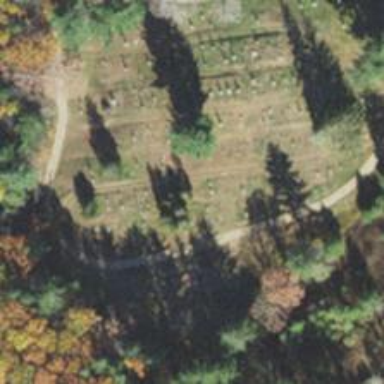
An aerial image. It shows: Cemetery that holds historical significance.